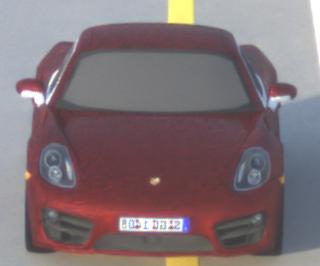
Make: Porsche
Model: Cayman
Detailed model: Cayman (981C)
Model produced from: 2013/03
Model produced until: 2014/04
Doors: 2
Color: red
Road condition: dry road
Daytime: sunrise or sunset
Contrast: low contrast